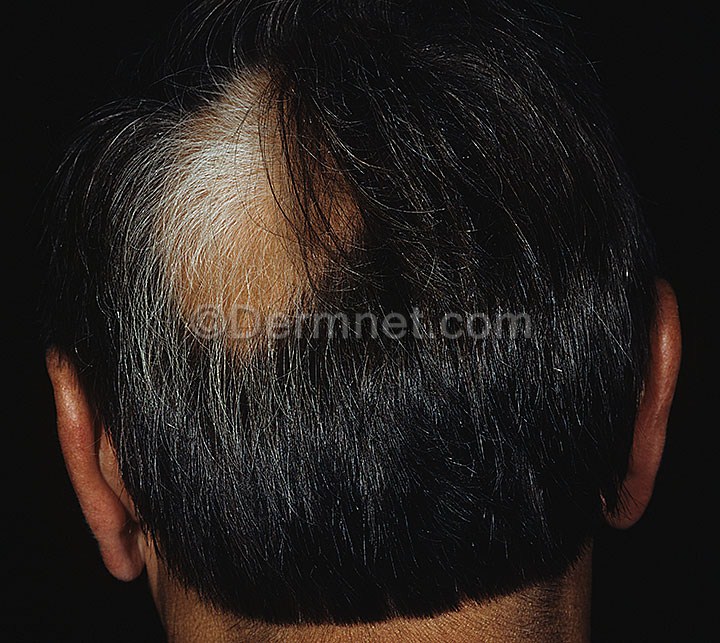
Disease: Hair Loss Photos Alopecia and other Hair Diseases